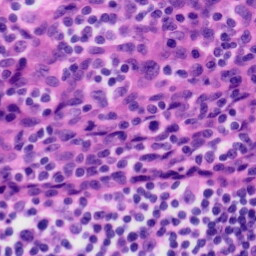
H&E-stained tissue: Tonsil